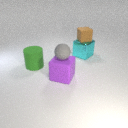
large purple rubber cube in front of large cyan metal cube